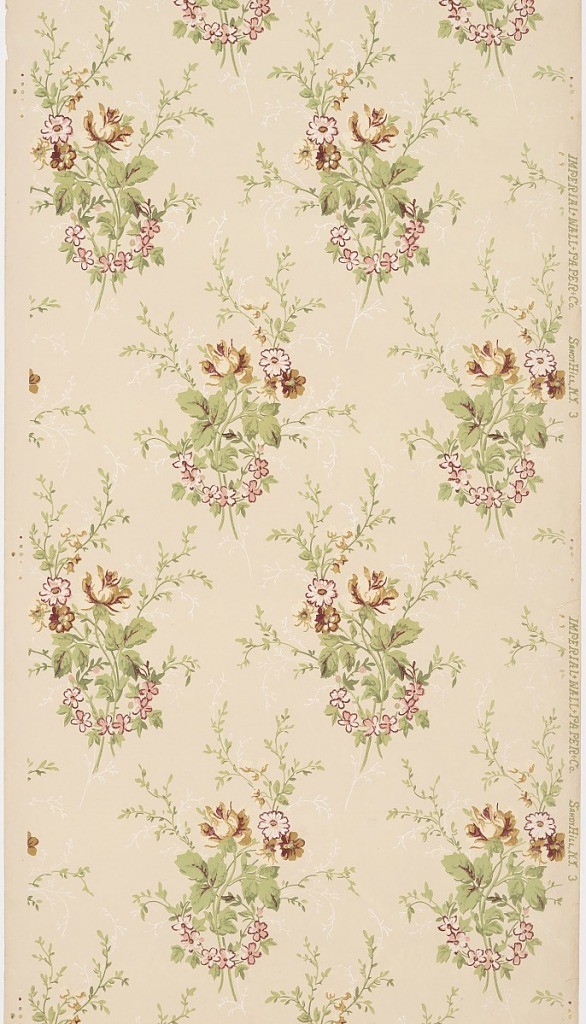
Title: Sidewall
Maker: Imperial Wallcoverings Inc., American, founded 1901
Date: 1905–1915
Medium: Machine-printed paper, liquid mica
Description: On taupe ground, bouquets of wild flowers in brown, yellow, white, and pink.